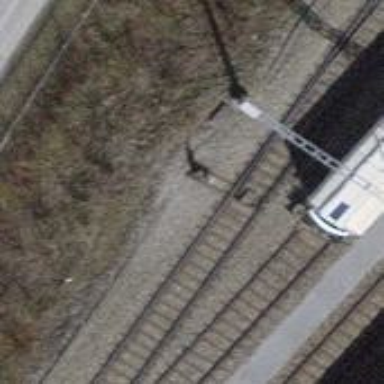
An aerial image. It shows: Single-track electrified rail service spur with contact line.